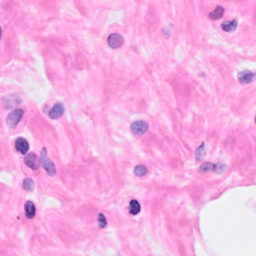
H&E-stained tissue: Breast